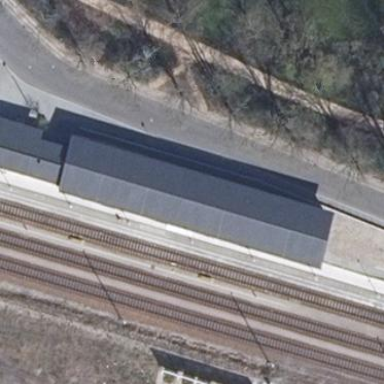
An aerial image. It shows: Service building.